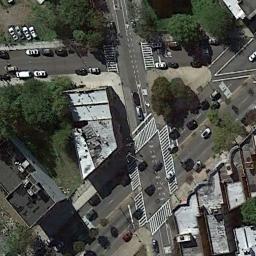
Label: intersection